Field crop: maize
Growth stage: 2
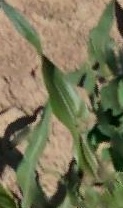
Species: maize